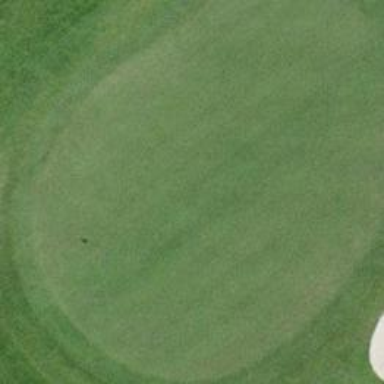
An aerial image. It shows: Grassy pitch designated for golf. It features vibrant green golf course.